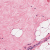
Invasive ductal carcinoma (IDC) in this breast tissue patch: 0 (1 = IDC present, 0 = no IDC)